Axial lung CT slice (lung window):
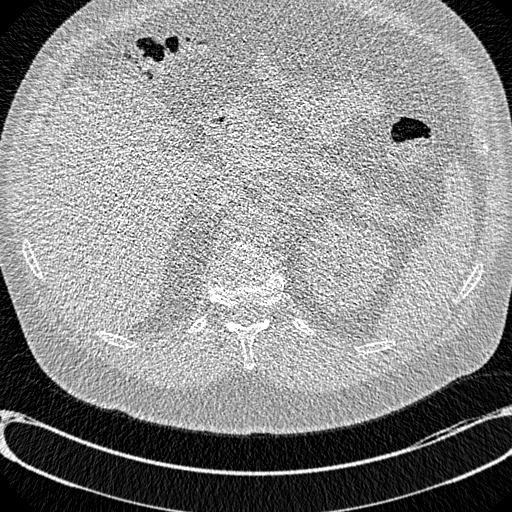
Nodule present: no